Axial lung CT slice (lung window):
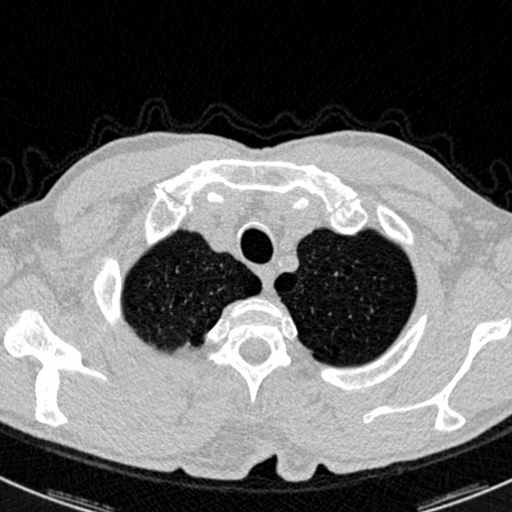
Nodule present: no